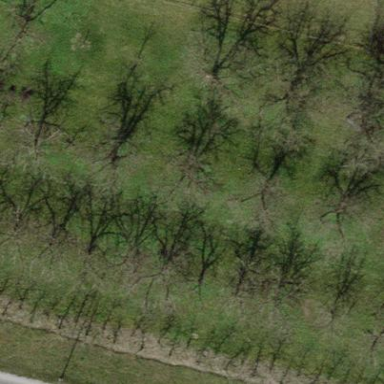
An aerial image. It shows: Orchard.